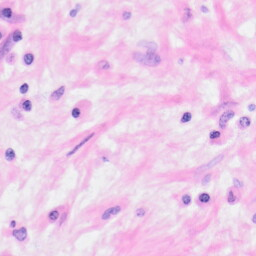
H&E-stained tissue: Kidney